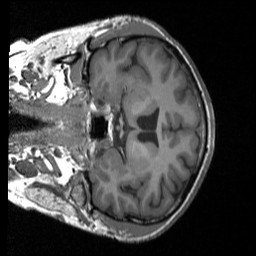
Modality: T1w
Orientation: coronal
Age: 42
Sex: male
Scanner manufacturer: siemens
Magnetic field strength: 3 T
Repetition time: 1.9 s
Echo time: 0.00226 s